Brain MRI, t1w sequence, axial 2D slice.
Patient: age 33, sex F, weight 78 kg, height 1.78 m
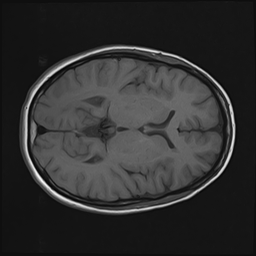